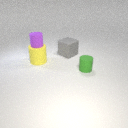
small purple rubber cylinder above large yellow rubber cylinder